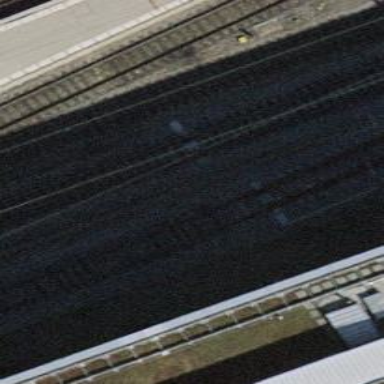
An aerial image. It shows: Rail siding with electrified contact lines.